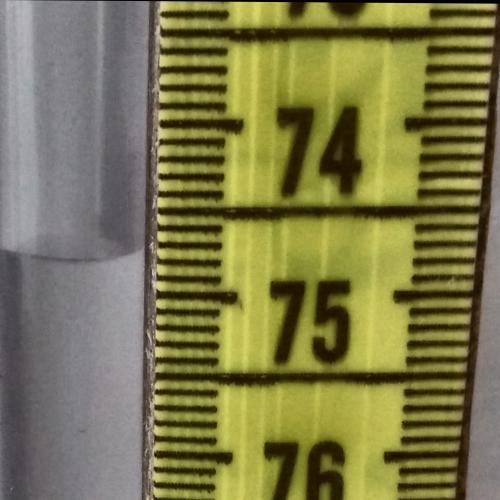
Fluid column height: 74.7 cm